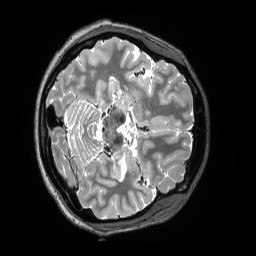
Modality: T2w
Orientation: axial
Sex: female
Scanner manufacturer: siemens
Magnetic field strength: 3 T
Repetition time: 3.2 s
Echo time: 0.563 s